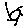
Label: sun